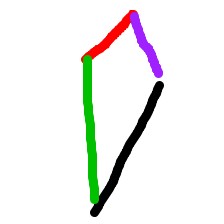
Shape: kite